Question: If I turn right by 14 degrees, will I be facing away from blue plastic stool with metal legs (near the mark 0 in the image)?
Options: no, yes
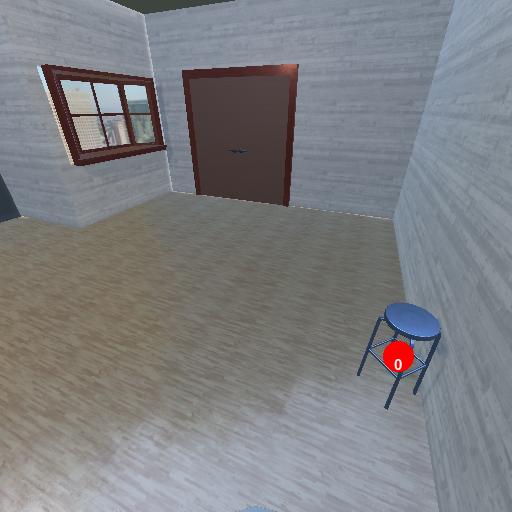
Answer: no